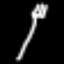
Label: fork